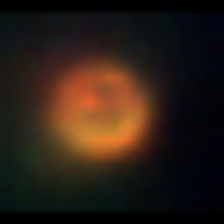
Taxon: NanoPlankton
Group: Other